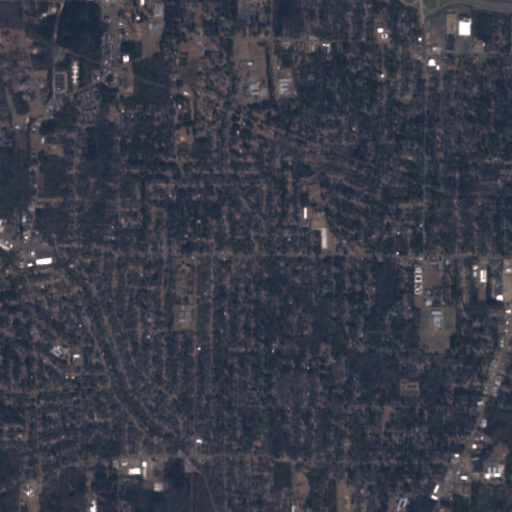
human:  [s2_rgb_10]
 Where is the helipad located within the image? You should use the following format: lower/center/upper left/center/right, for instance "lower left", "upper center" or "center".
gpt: The helipad is located in the upper left of the image.
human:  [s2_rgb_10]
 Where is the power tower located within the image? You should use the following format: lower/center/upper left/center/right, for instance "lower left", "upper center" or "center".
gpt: There is no power tower in the image.